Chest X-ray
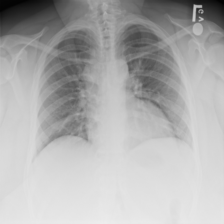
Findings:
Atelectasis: negative
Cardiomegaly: negative
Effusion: negative
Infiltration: negative
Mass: negative
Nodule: negative
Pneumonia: negative
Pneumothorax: negative
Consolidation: negative
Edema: negative
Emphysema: negative
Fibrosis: negative
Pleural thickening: negative
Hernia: negative